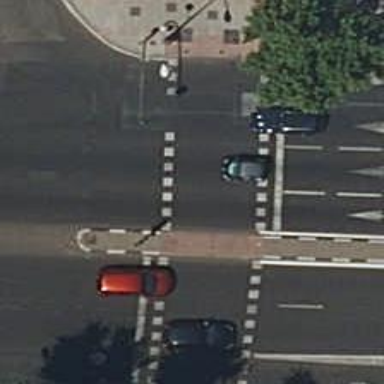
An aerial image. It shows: Crossing with traffic signals.